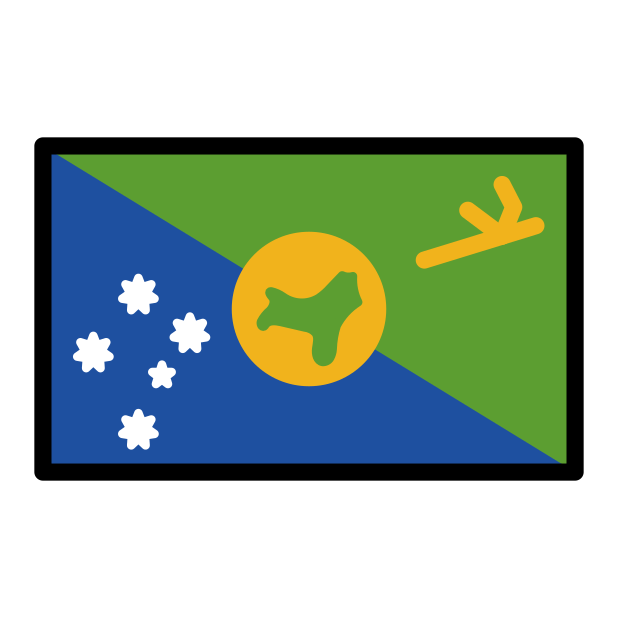
flag: Christmas Island